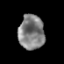
Tissue: prostate
Cell type: T cells
Senescence score: 0.2553
Nuclear area (px): 868
Mean DAPI intensity: 129.025